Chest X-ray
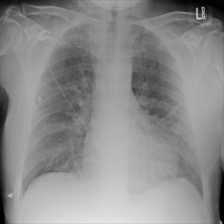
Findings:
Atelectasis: negative
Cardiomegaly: negative
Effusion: negative
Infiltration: negative
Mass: negative
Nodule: negative
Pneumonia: negative
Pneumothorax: negative
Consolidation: negative
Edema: positive
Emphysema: negative
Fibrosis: negative
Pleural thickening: negative
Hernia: negative